Question: I need to set up a host page like the following:

The Blue div is the header.
The right div and the left div is the right sidebar and the left .
The bottom div is the footer.The red div the main body in which content will be displayed
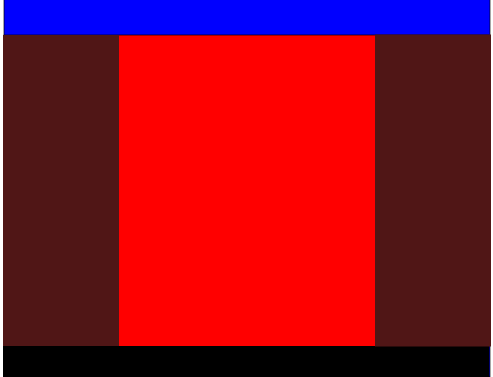
Answer: You could use <URL> on using LayoutPanels.